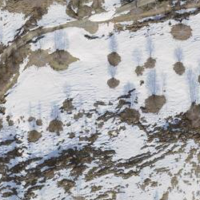
EUNIS habitat code: 41
Species observed at this site:
Sylvia atricapilla
Erebia aethiops